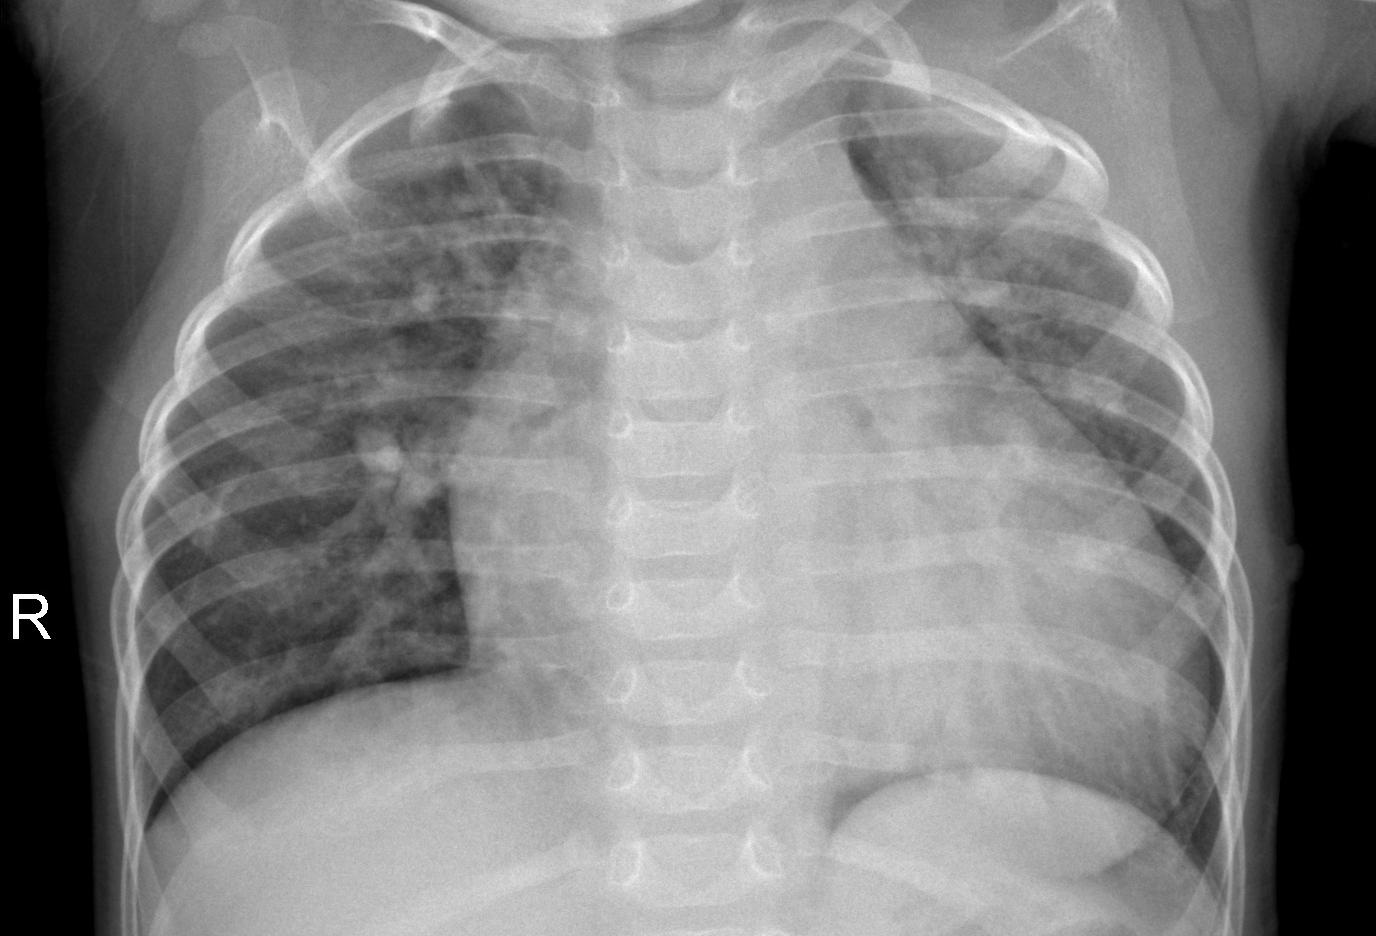
Diagnosis: PNEUMONIA